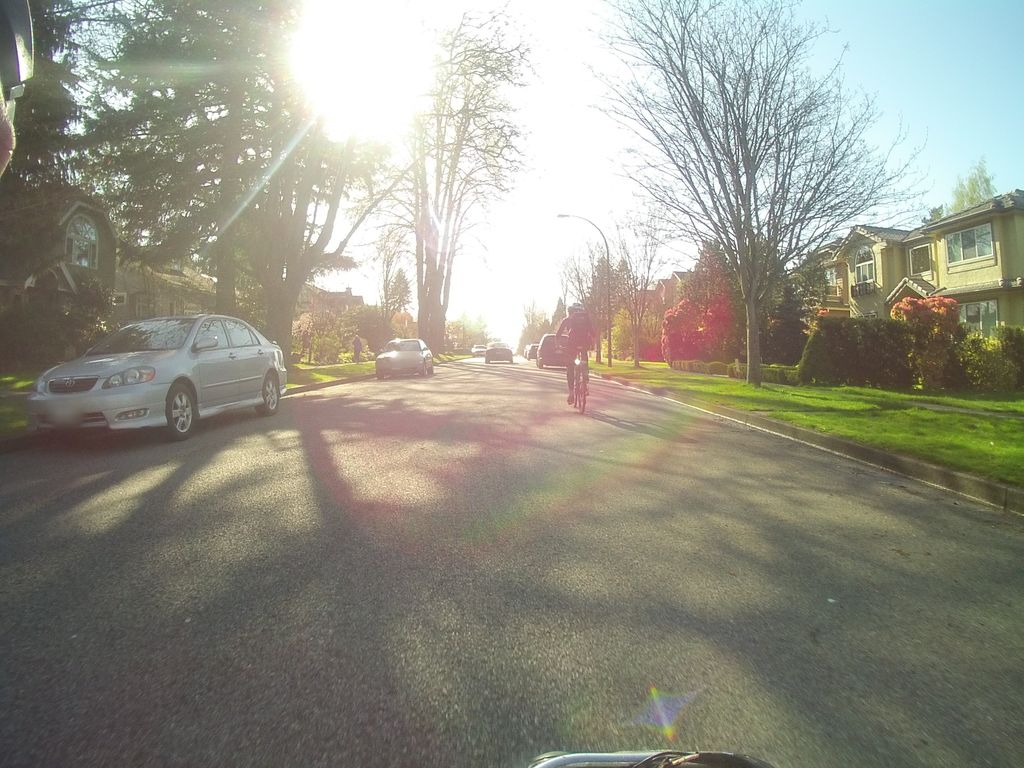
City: vancouver